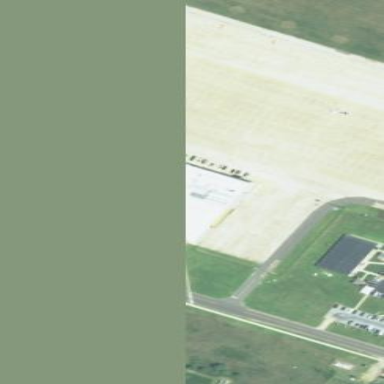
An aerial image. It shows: Hangar building at airport.